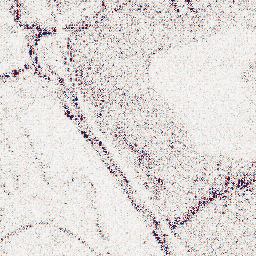
Category: wavelet
Decomposition family: wavelet_dwt
Decomposition parameters: wavelet: sym4
level: 1
Upsampling method: bicubic
Upsampling parameters: scale: 4
Upsampling scale: 4